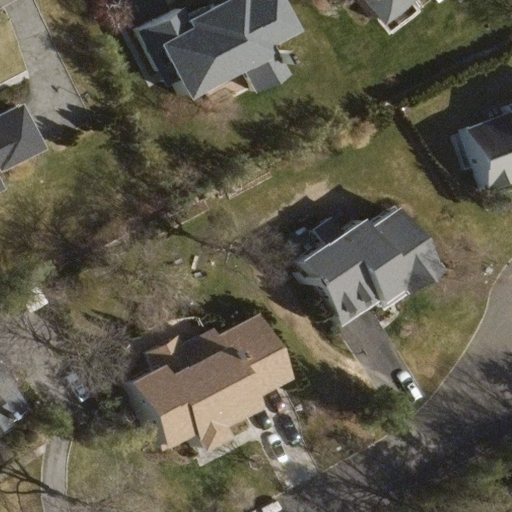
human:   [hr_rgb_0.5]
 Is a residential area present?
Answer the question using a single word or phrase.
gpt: no

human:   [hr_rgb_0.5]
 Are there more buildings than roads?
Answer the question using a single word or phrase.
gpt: yes

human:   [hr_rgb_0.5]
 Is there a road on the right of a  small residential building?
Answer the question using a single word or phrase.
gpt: yes

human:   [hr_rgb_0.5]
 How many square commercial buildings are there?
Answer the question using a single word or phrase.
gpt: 0

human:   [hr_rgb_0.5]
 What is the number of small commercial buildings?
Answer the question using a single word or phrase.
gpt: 0

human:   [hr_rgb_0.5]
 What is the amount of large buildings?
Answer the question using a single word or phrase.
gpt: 1

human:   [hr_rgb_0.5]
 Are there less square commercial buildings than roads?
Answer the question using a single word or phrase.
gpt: yes

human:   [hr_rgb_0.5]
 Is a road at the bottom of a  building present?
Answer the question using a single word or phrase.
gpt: yes

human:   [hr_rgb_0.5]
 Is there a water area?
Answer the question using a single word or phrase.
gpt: no

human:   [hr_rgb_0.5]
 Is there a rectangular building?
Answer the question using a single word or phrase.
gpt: yes

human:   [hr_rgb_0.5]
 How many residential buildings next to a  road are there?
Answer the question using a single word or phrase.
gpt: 7

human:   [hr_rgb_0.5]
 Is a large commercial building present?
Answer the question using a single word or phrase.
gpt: no

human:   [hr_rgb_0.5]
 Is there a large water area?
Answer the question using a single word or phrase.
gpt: no

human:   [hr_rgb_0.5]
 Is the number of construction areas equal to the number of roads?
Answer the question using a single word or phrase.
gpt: no

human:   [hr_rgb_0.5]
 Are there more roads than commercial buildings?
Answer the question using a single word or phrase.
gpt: yes

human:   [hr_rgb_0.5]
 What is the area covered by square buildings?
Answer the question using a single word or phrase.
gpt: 0m2

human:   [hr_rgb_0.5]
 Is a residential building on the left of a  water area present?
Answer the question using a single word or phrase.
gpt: no

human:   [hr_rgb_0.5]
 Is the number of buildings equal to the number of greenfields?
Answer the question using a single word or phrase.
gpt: no

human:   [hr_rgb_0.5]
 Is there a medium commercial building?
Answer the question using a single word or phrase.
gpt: no

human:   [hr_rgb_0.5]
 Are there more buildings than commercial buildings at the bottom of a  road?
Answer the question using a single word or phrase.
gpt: yes

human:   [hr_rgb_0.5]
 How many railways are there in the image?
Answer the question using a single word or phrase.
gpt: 0

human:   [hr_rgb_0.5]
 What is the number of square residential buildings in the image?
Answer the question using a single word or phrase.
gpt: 0

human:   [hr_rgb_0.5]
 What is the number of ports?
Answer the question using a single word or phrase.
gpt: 0

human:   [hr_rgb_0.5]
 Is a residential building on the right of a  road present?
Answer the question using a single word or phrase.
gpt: yes

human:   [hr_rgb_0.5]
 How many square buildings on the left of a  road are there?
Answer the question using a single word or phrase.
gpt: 0

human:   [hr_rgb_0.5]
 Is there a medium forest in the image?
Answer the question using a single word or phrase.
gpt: no

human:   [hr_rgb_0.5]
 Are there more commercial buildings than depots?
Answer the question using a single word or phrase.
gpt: no

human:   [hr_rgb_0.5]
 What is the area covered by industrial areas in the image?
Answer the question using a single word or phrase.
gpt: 0m2

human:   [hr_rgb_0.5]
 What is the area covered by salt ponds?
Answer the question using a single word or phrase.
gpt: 0m2

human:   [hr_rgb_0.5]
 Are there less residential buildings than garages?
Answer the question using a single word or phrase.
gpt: no

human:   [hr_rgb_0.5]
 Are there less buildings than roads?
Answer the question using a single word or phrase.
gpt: no

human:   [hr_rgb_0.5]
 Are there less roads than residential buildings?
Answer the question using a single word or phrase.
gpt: yes

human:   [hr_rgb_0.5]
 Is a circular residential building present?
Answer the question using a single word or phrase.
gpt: no

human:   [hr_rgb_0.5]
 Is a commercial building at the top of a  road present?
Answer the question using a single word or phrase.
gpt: no

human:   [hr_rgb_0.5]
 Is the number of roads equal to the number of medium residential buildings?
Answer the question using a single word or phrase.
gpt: no

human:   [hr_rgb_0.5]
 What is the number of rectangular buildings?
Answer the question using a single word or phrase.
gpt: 2